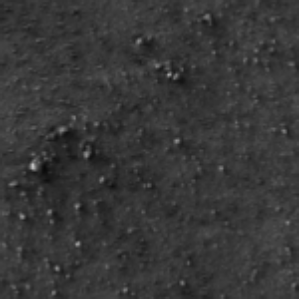
Label: frost